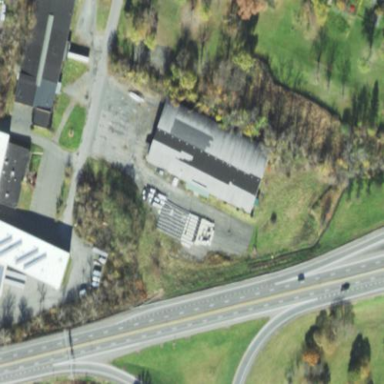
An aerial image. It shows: Commercial building with leisure land. It is bowling alley.